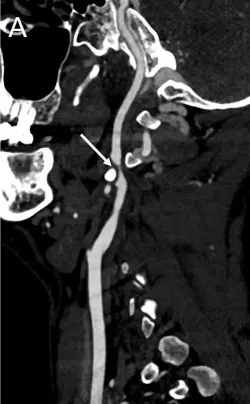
The results of CTA and 3-D CT reconstruction during the second hospitalization. The sagittal.
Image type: radiology (ct)